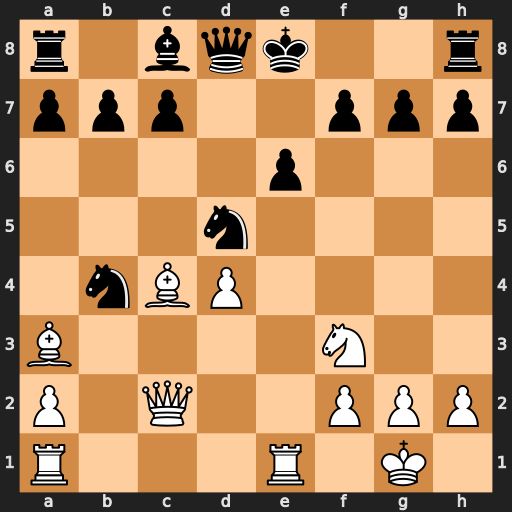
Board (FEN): r1bqk2r/ppp2ppp/4p3/3n4/1nBP4/B4N2/P1Q2PPP/R3R1K1
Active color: w
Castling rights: kq
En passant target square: -
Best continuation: Bxb4 Nxb4 Qa4+ c6 Qxb4